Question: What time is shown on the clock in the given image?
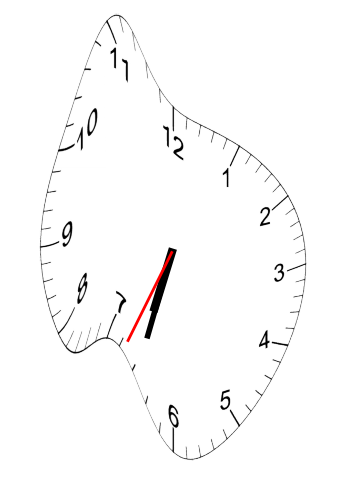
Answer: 06:32:34